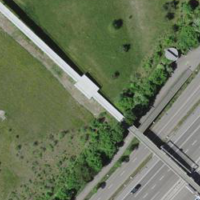
EUNIS habitat code: 57
Species observed at this site:
Allium ursinum
Lotus corniculatus